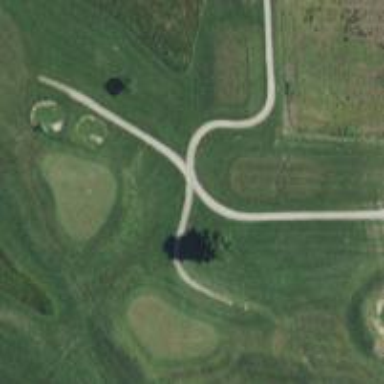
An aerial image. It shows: Path for golf carts.